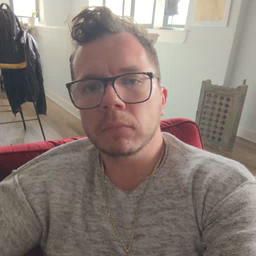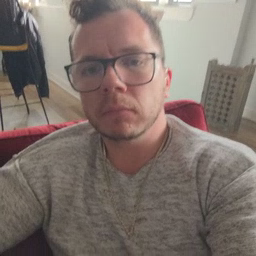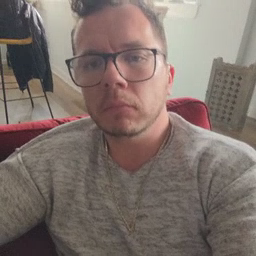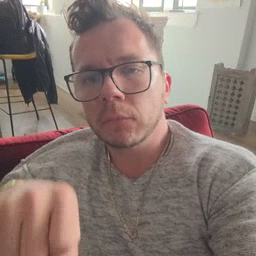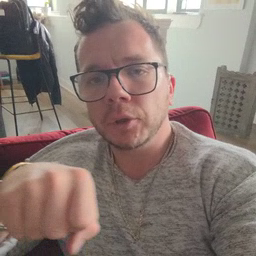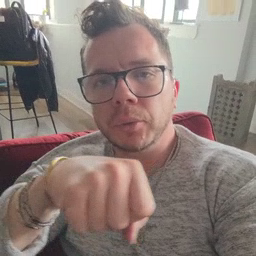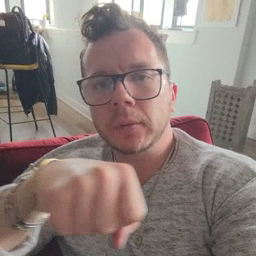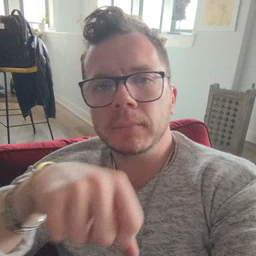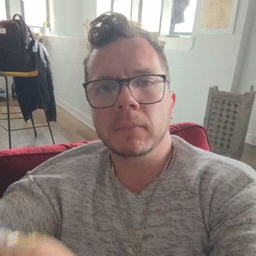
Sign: shoe